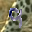
Label: 9